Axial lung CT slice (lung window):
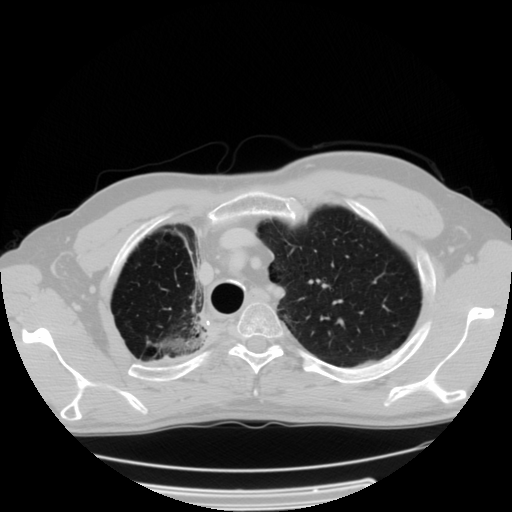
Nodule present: no